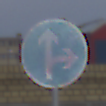
Verkehrszeichen: VorgeschriebeneFahrtrichtungGeradeausOderRechts
Umgebung: Outdoor, Beach
Tageszeit: SunriseSunset
Wetter: Overcast
Licht: Natural
Jahreszeit: NotSpecified
Kontrast: LowContrast